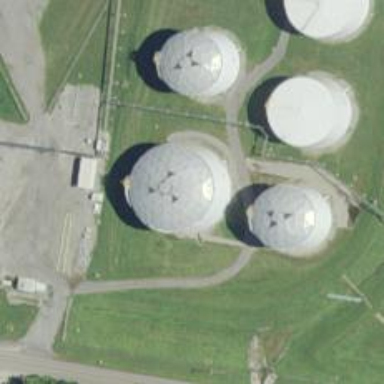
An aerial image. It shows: Storage tank with man-made structure.